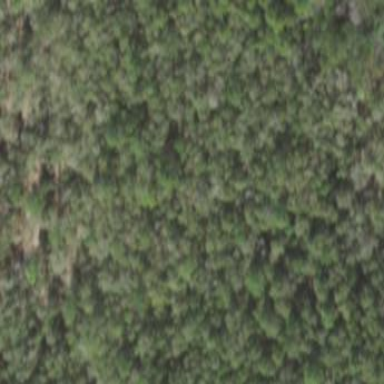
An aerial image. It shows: Needle-leaved woodland.